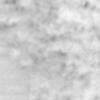
Label: no_change